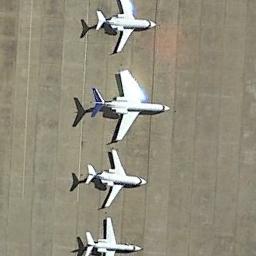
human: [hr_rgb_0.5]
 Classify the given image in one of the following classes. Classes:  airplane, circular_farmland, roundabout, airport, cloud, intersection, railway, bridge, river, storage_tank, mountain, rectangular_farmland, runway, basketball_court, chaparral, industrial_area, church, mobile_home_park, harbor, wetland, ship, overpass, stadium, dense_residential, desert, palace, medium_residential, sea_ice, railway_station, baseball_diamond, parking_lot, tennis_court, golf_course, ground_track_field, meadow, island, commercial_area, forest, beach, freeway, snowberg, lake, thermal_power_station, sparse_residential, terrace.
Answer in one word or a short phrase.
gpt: airplane